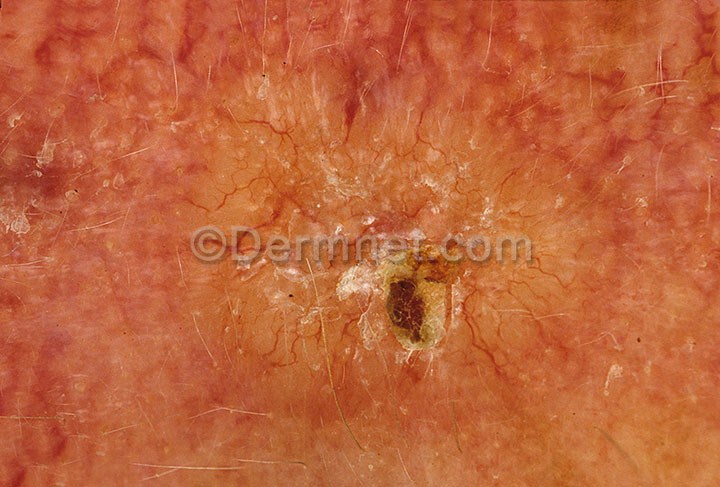
Disease: Actinic Keratosis Basal Cell Carcinoma and other Malignant Lesions